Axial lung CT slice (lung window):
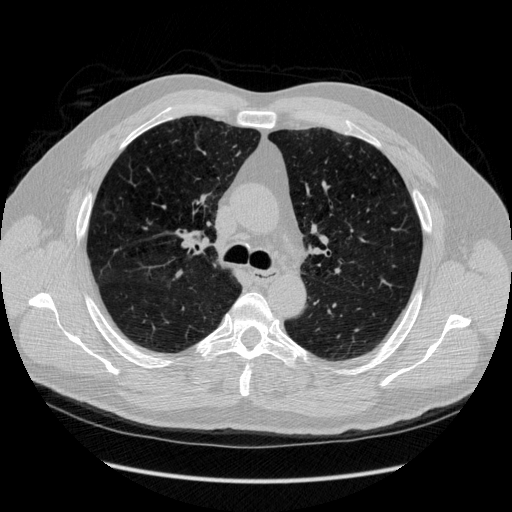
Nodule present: no